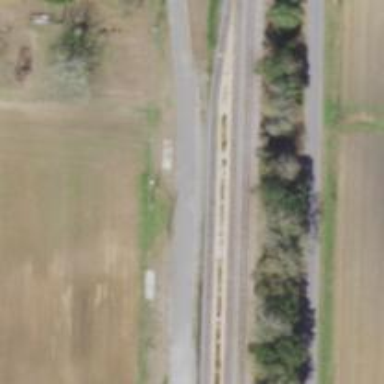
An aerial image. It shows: Railway siding with rails.